Question:
is android's tabview
is android-like tabview which in the pivot control
tabview is in the 's
i'd like to have a result just like the second picture
any suggestions will be great!!!!!
thanks
'''
<phone:PhoneApplicationPage
x:Class="ewlan.PivotMainPage"
xmlns="http://schemas.microsoft.com/winfx/2006/xaml/presentation"
xmlns:x="http://schemas.microsoft.com/winfx/2006/xaml"
xmlns:phone="clr-namespace:Microsoft.Phone.Controls;assembly=Microsoft.Phone"
xmlns:shell="clr-namespace:Microsoft.Phone.Shell;assembly=Microsoft.Phone"
xmlns:controls="clr-namespace:Microsoft.Phone.Controls;assembly=Microsoft.Phone.Controls"
xmlns:d="http://schemas.microsoft.com/expression/blend/2008"
xmlns:mc="http://schemas.openxmlformats.org/markup-compatibility/2006"
mc:Ignorable="d"
FontFamily="{StaticResource PhoneFontFamilyNormal}"
FontSize="{StaticResource PhoneFontSizeNormal}"
Foreground="{StaticResource PhoneForegroundBrush}"
SupportedOrientations="Portrait" Orientation="Portrait"
shell:SystemTray.IsVisible="False">
<Grid x:Name="LayoutRoot" Background="Transparent">
//what's in here?
//i know pivot
//what i need to know is what in the pivot.item
//hope u can know my meanings,any suggestions will be great
</Grid>
'''
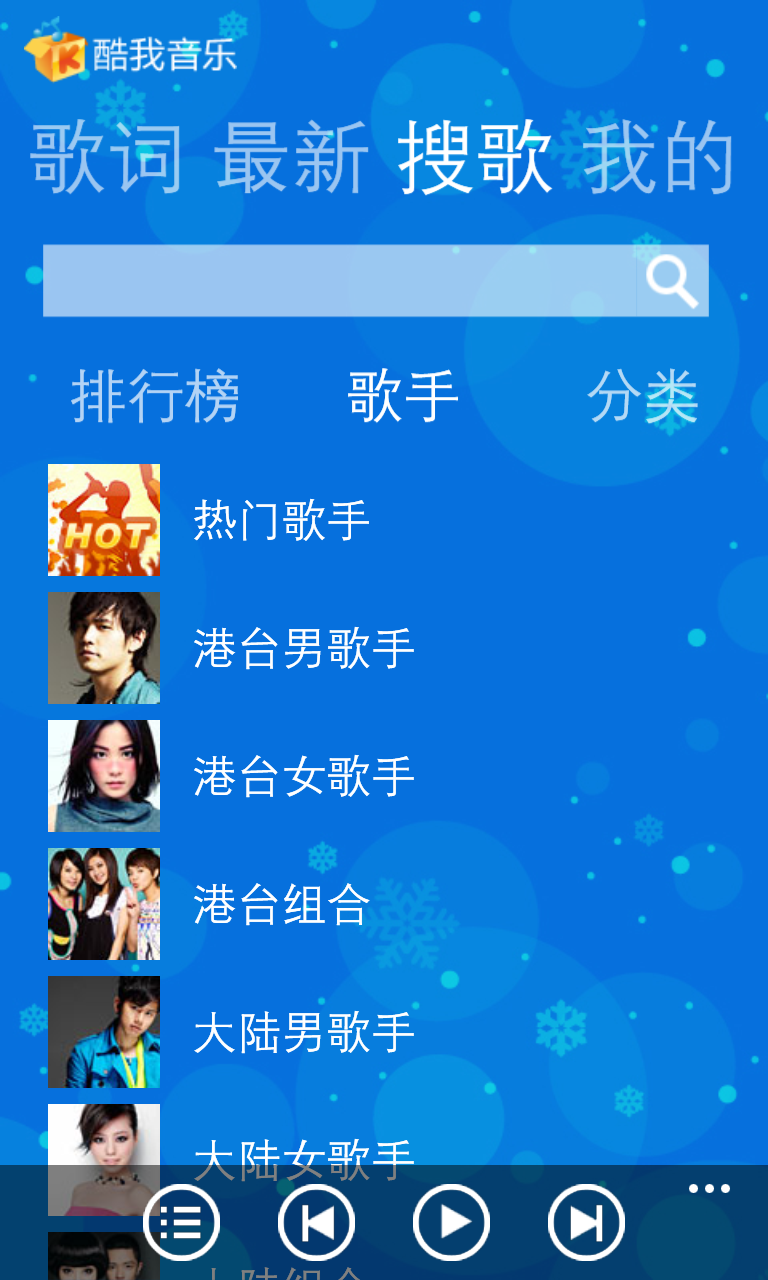
Answer: Well, if you create a new application and add a Pivot page, it will generate some pages in Pivot control. I suggest that you take a look at it and add the necessary controls. Take a look at the <URL> for more information. You will get something like this:
'''
<!--LayoutRoot is the root grid where all page content is placed.-->
<Grid x:Name="LayoutRoot" Background="Transparent">
<!--Pivot Control-->
<controls:Pivot Title="MY APPLICATION">
<!--Pivot item one-->
<controls:PivotItem Header="item1">
<Grid/>
</controls:PivotItem>
<!--Pivot item two-->
<controls:PivotItem Header="item2">
<Grid/>
</controls:PivotItem>
</controls:Pivot>
</Grid>
'''
Pivot contains PivotItems which in turn contains your UI elements.